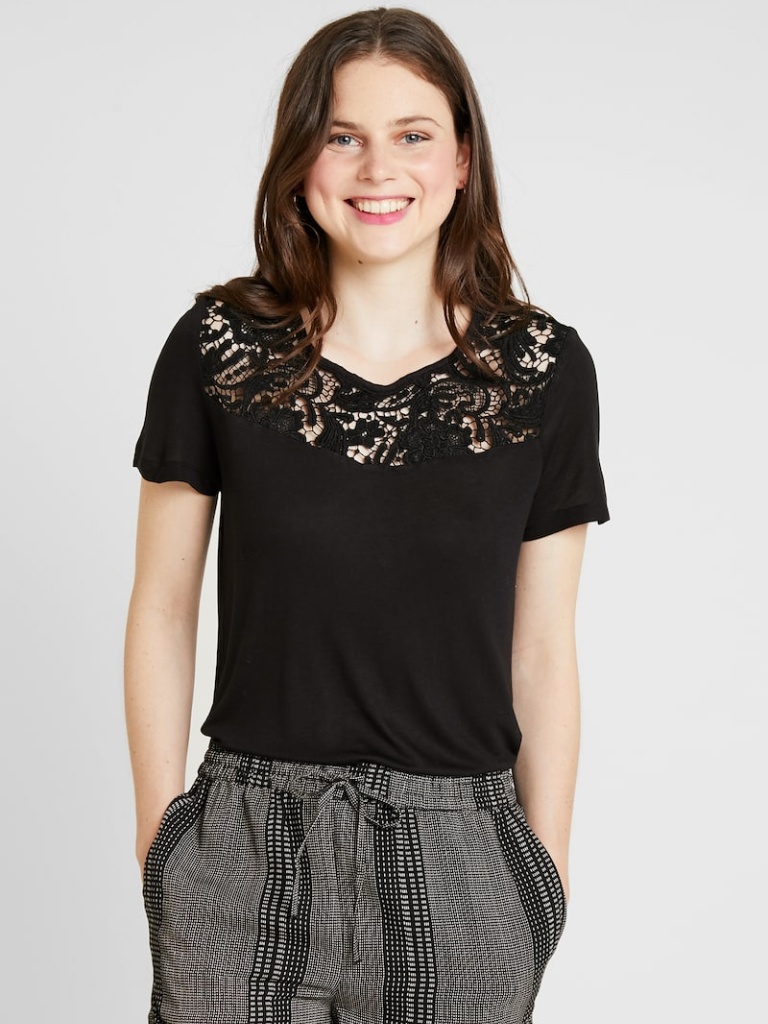
cotton relaxed short sleeve hip length Untucked crew t-shirt